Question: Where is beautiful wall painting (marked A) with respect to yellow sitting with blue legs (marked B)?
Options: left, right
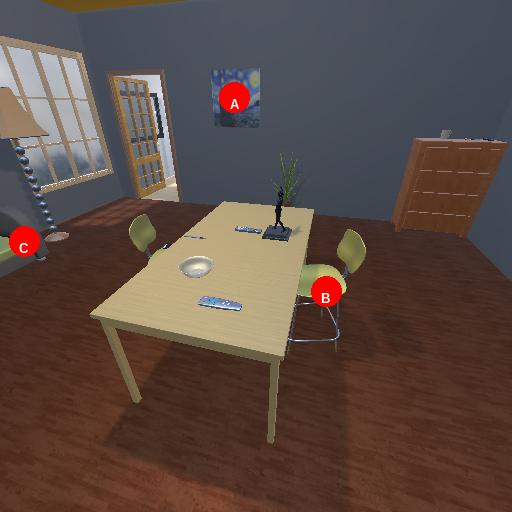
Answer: left